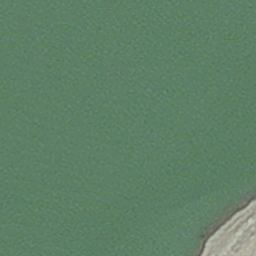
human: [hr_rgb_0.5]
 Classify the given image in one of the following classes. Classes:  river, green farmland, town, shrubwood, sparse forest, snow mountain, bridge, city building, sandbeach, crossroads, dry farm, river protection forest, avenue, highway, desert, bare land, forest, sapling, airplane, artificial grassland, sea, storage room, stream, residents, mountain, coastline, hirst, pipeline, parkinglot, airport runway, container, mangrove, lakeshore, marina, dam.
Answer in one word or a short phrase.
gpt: sea